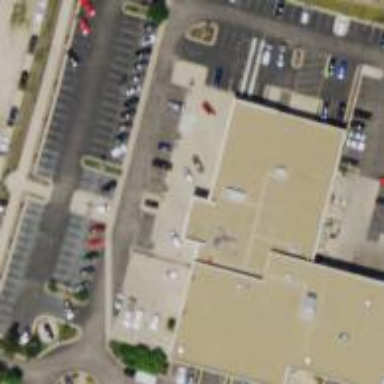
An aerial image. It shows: Car rental facility.